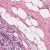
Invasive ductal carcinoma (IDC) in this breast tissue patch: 1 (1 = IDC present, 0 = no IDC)